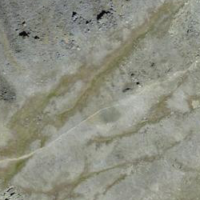
EUNIS habitat code: 48
Species observed at this site:
Saxifraga bryoides